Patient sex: M
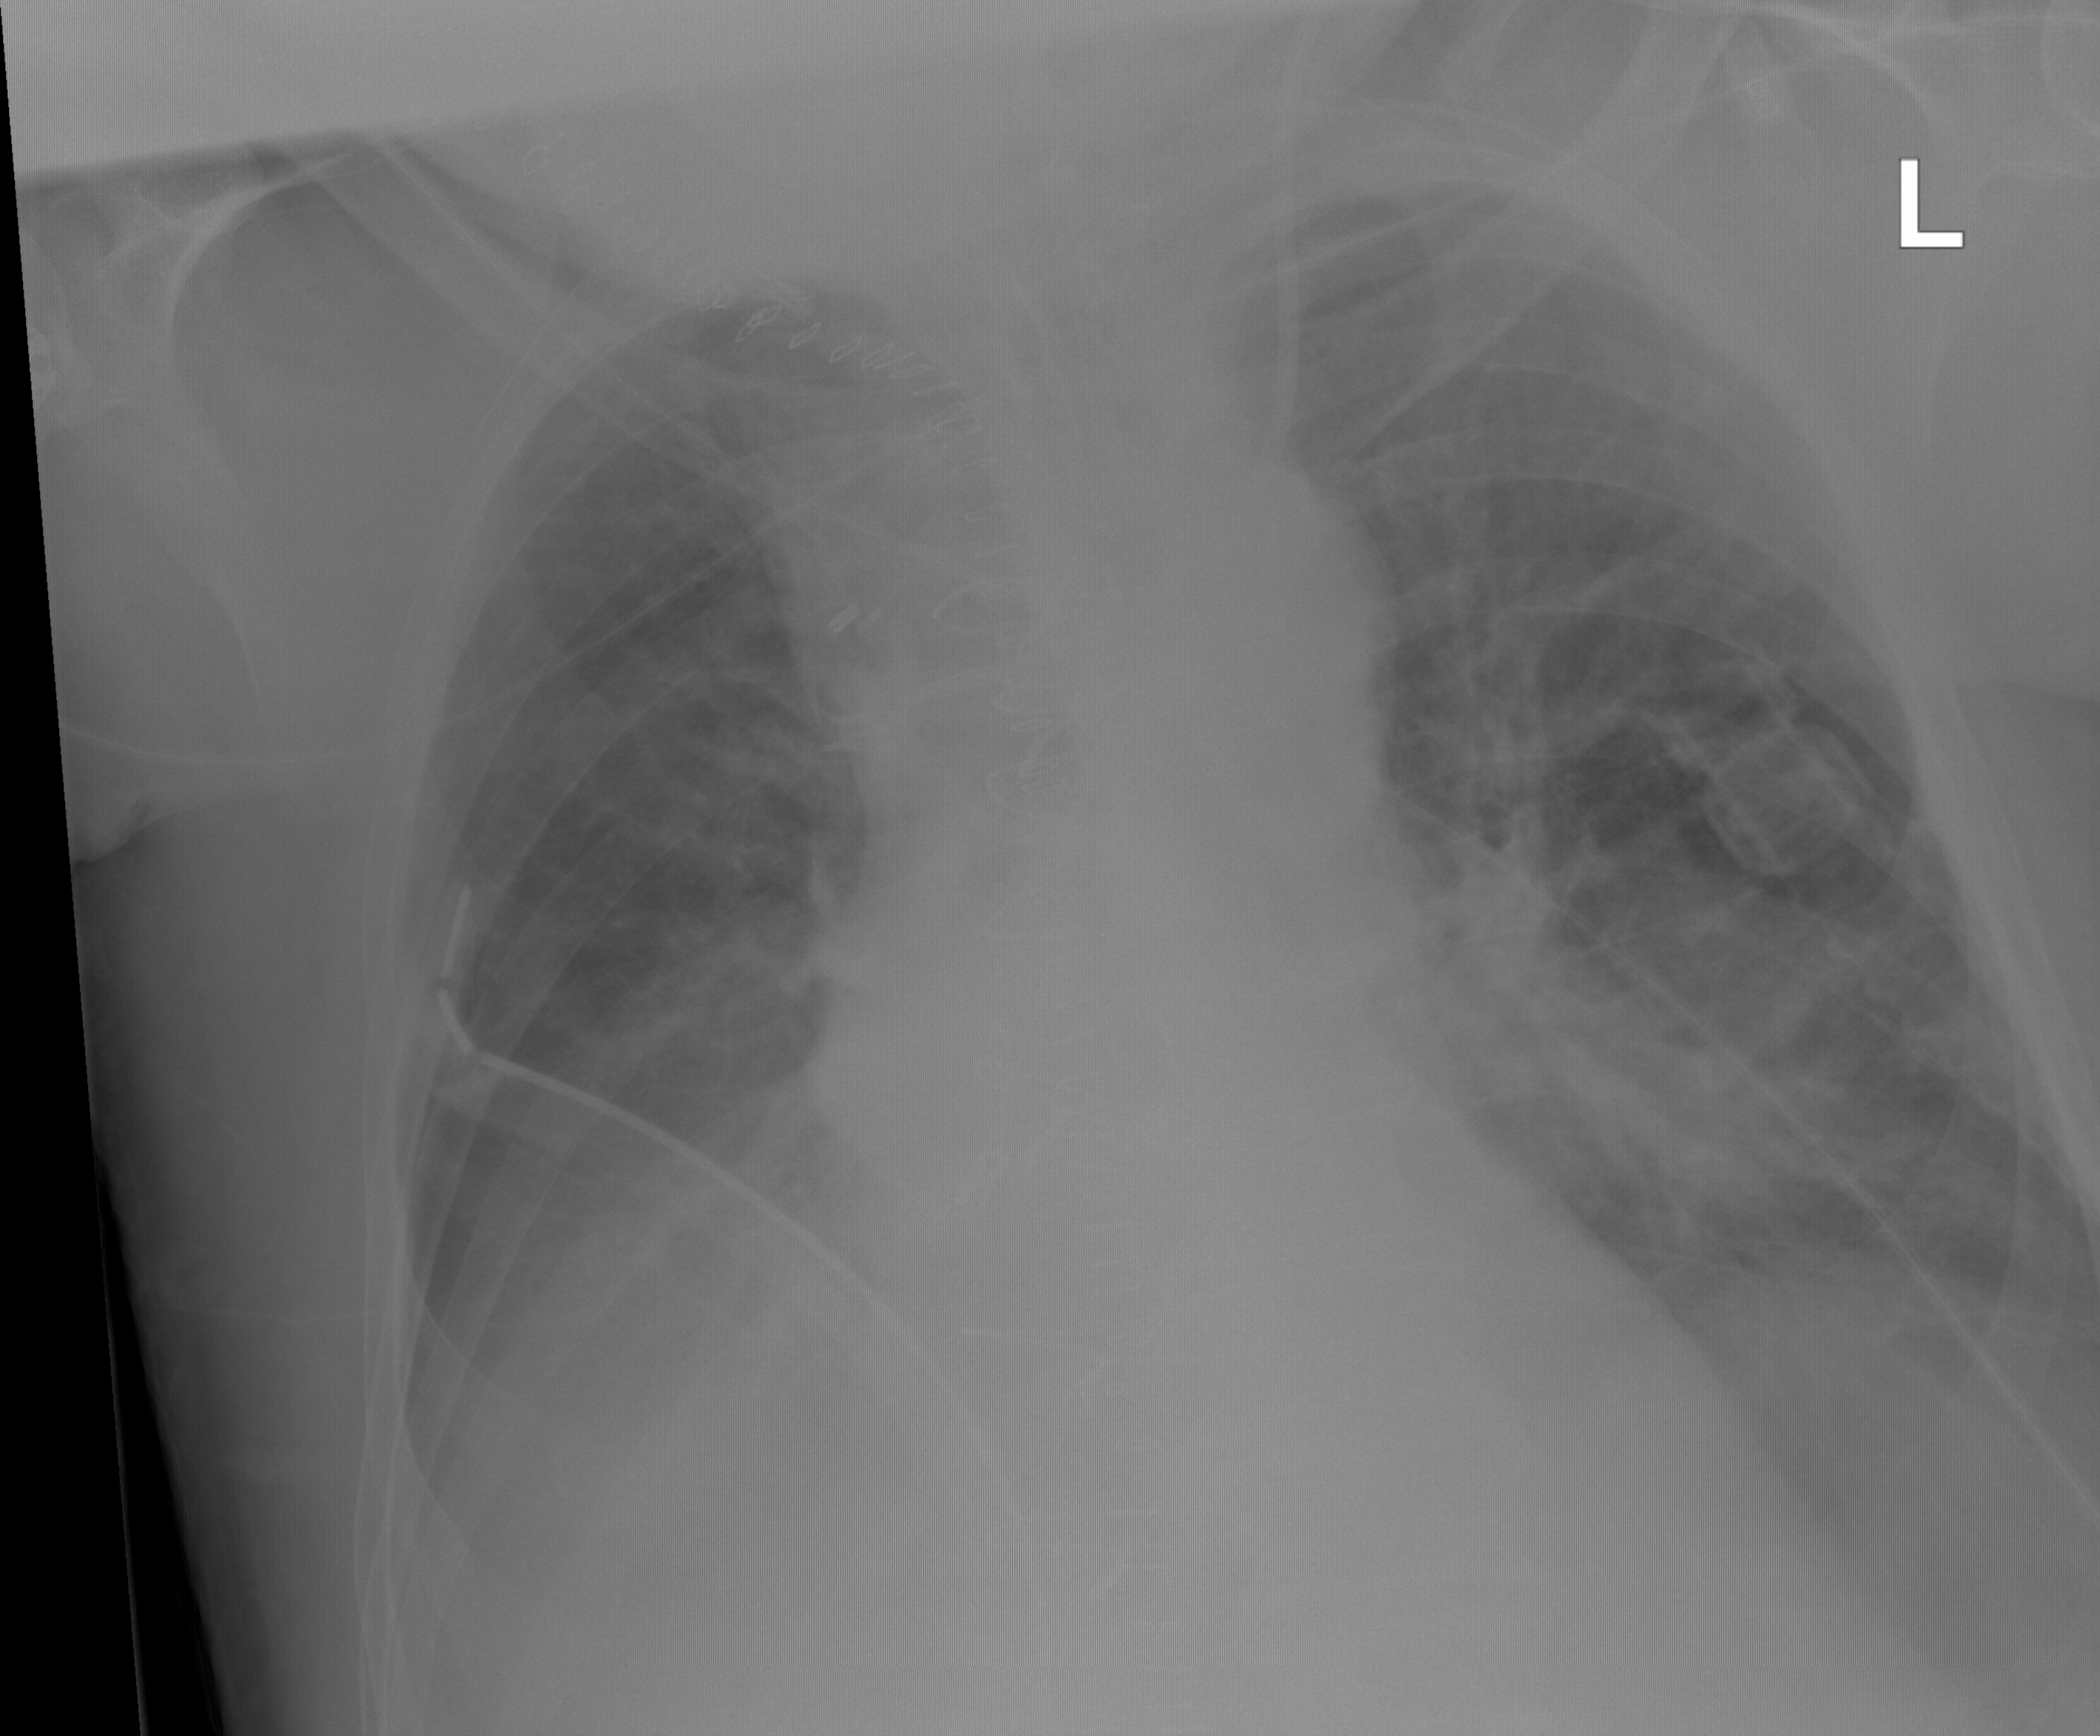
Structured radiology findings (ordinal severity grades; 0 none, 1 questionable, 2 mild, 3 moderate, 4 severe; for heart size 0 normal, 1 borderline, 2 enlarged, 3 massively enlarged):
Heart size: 1
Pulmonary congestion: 2
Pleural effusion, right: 2
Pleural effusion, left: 1
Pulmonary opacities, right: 2
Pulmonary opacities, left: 2
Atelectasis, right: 2
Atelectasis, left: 2